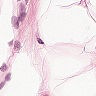
Metastatic tissue present: no